I will show an image sequence of human cooking. I have annotated the images with numbered circles. Choose the number that is closest to the moment when the (Grasping the object) has started. You are a five-time world champion in this game. Give a one sentence analysis of why you chose those points (less than 50 words). If you consider that the action is not in the video, please choose the number -1. Provide your answer at the end in a json file of this format: {"points": []}
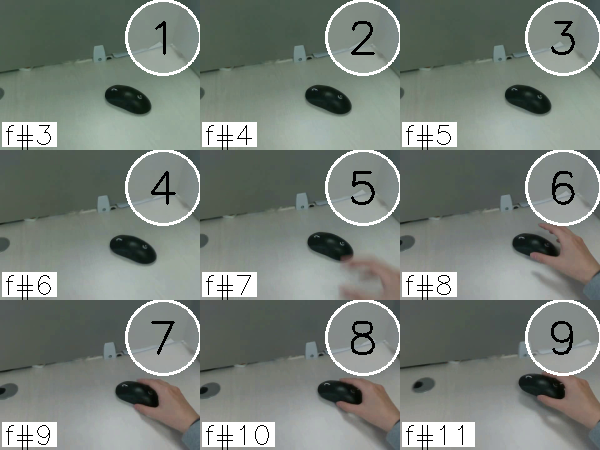
Frame 7 shows the clearest moment of hand-object contact.
{"points": [7]}